Question: For the image below

Does anyone know how to get those horizontal lines with the numbers on top of them ? All I can get so fat is to color the ticks themselves and the numbers standing to the right of them. Any ideas how this can be achieved ?
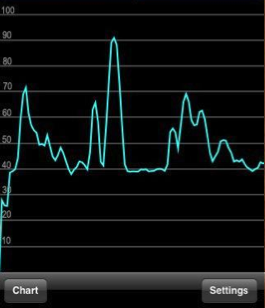
Answer: You need to use the 'majorGridLineStyle' properties on your axes. Also check the 'minorGridLineStyle' property. You can see an example in the CPTestApp. For more details check <URL>
for eg:-
'''
CPTMutableLineStyle *yMajorGridLineStyle = [CPTLineStyle lineStyle];
yMajorGridLineStyle.lineCap = kCGLineCapRound;
yMajorGridLineStyle.lineColor = CPTColor whiteColor];
yMajorGridLineStyle.lineWidth = 1.0;
CPTXYAxisSet *axisSet = (CPTXYAxisSet *)graph.axisSet;
CPTXYAxis *yAxis = axisSet.yAxis;
yAxis.majorGridLineStyle = yMajorGridLineStyle;
'''
In order to move the numbers to the right side of the axis, you can use,
'''
yAxis.tickDirection = CPTSignPositive;.
'''
Also use,
'''
yAxis.labelAlignment = CPTAlignmentBottom;
'''